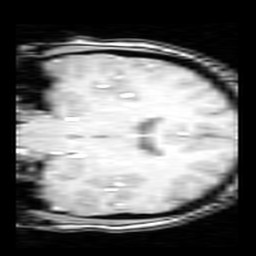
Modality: inplaneT1
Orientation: coronal
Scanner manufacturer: ge
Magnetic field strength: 3 T
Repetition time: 0.25 s
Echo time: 0.0036 s